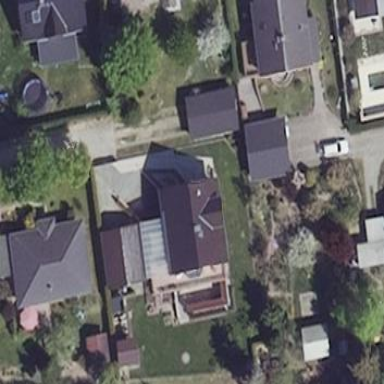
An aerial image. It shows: Simple and straightforward house.